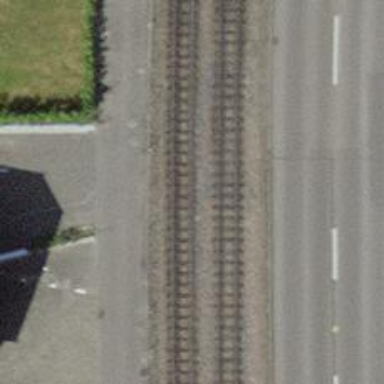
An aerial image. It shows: Tram railway with one electrified contact line.